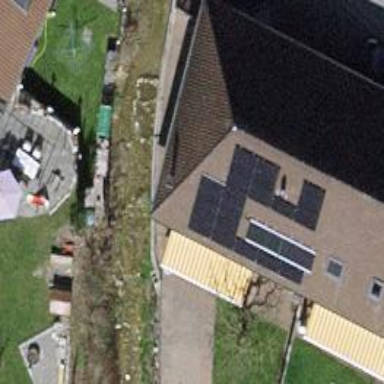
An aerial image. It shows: Solar power generator with photovoltaic panels.